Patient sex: M
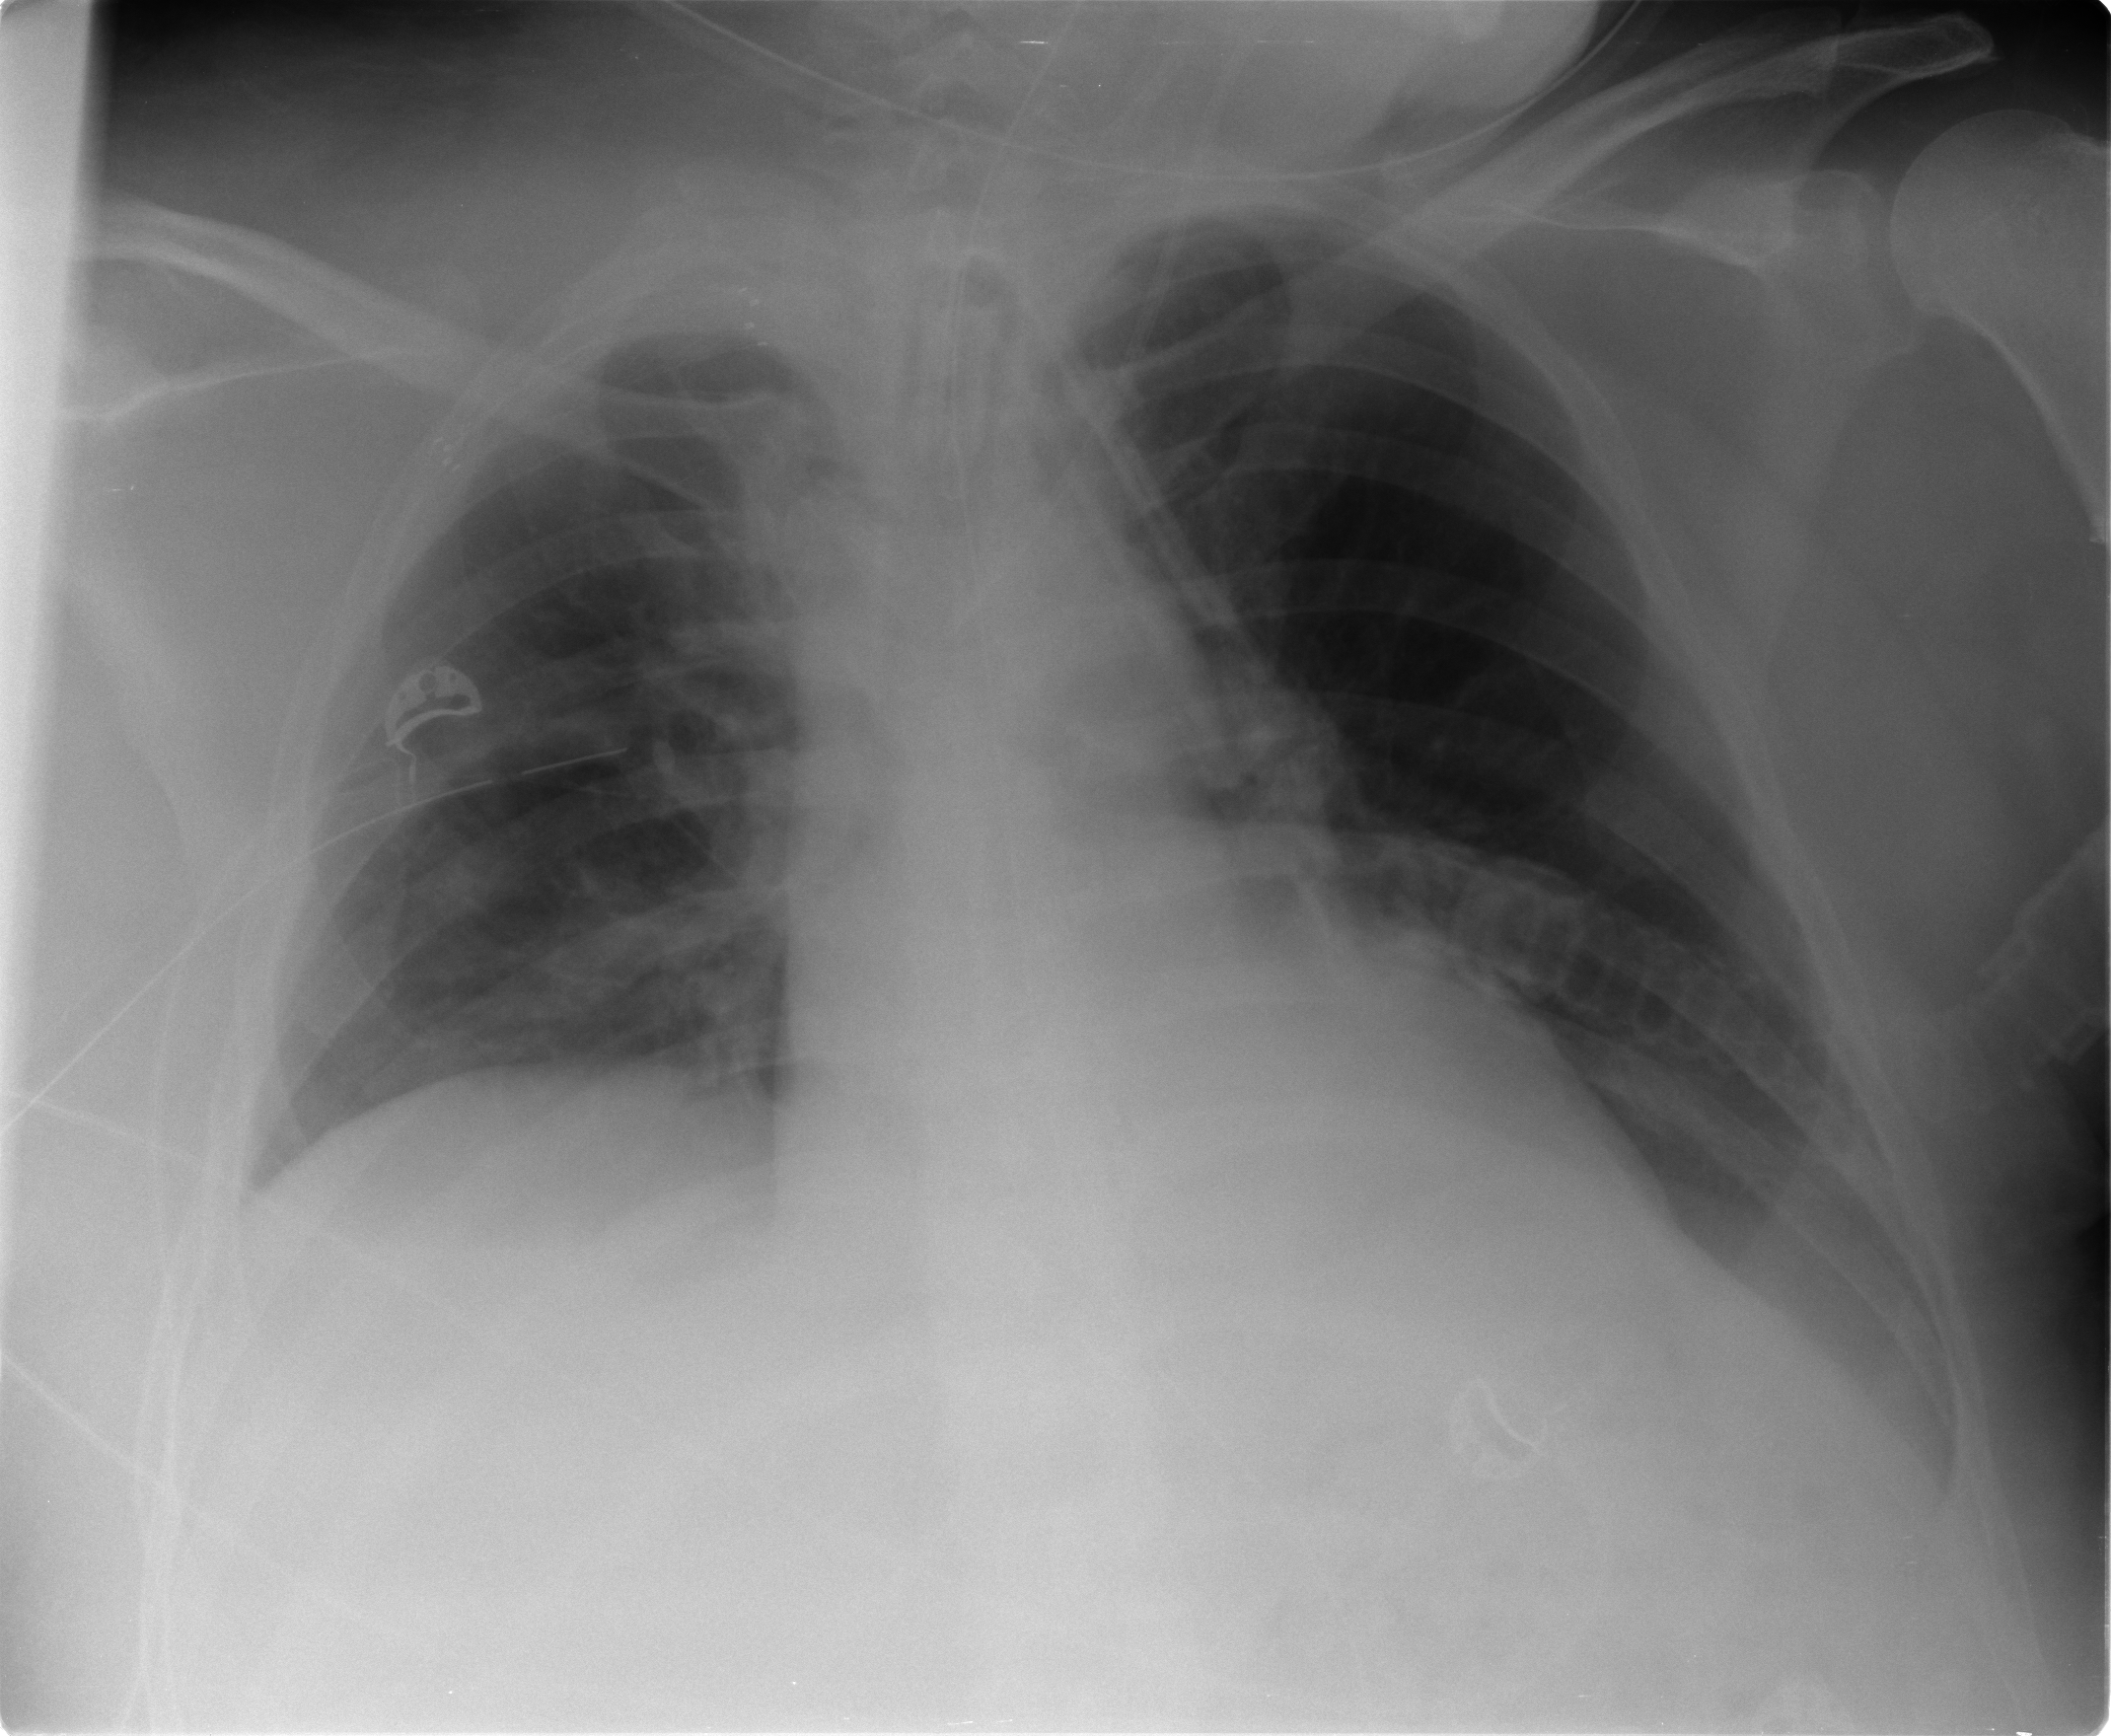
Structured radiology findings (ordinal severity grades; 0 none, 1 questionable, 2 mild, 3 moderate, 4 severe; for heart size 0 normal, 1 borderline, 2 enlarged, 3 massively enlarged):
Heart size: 1
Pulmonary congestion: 1
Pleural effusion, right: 1
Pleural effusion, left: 1
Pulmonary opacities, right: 1
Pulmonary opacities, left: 0
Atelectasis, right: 1
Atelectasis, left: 0